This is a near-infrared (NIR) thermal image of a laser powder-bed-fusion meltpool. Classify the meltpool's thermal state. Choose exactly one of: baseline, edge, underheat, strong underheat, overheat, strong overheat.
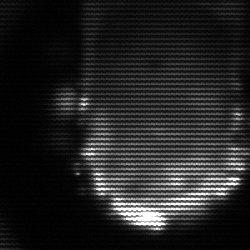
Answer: baseline